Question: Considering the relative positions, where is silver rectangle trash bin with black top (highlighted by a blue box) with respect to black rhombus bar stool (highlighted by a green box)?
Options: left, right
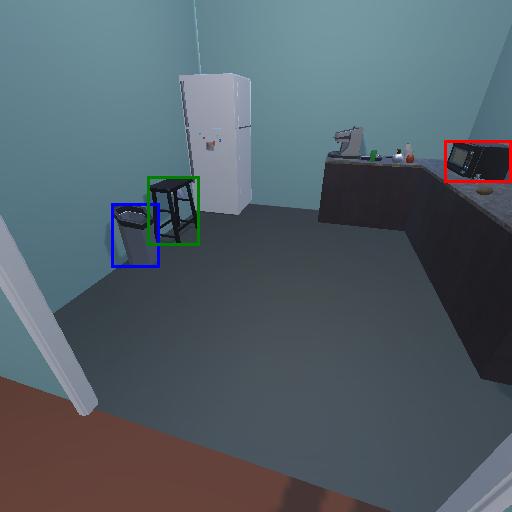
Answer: left